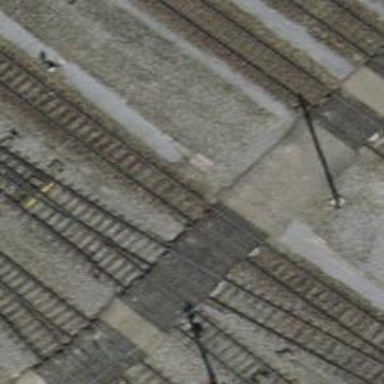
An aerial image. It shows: Railway level crossing.